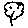
Label: tree